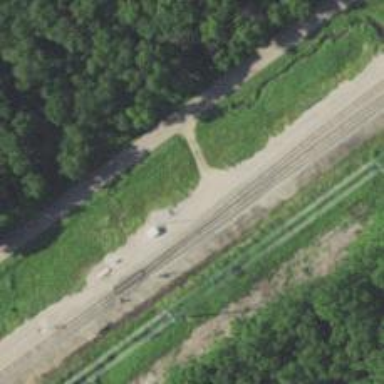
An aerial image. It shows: Outdoor signal box located along the railway.